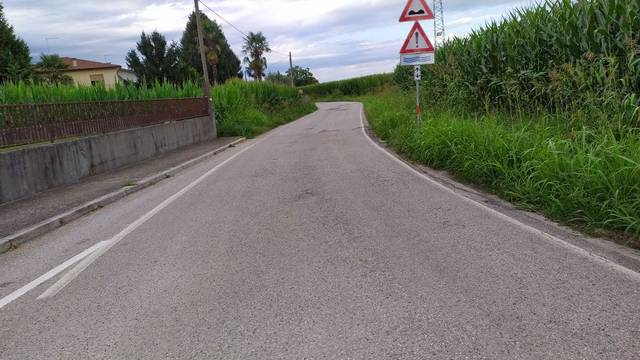
Region: Italy
Coordinates: 45.655, 11.424